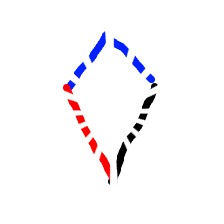
Shape: kite